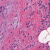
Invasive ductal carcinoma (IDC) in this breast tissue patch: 1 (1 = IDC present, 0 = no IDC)